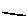
Label: line